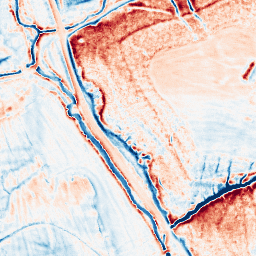
Category: classical
Decomposition family: uniform
Decomposition parameters: size: 10
Upsampling method: sinc_hamming
Upsampling parameters: scale: 2
kernel_size: 16
Upsampling scale: 2